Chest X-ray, AP view. Patient: 48 years old, sex M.
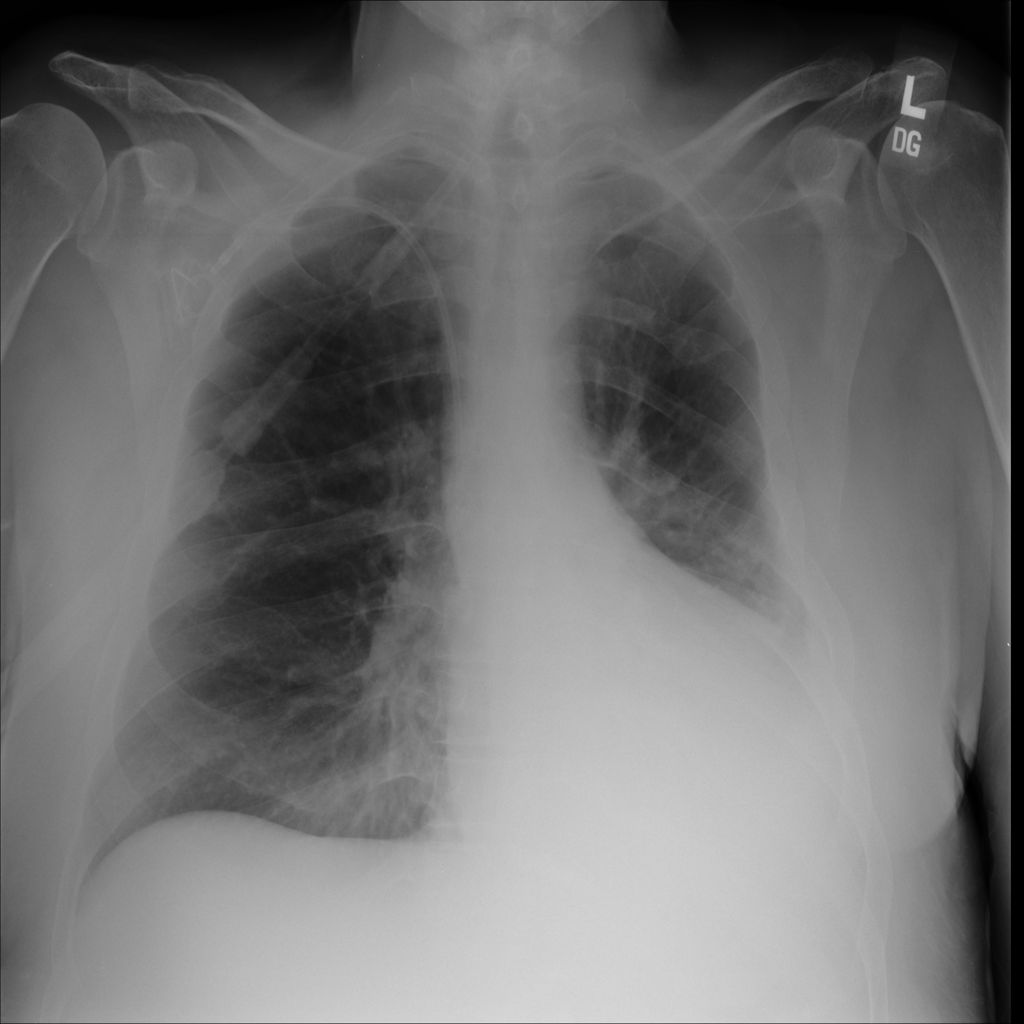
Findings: Cardiomegaly, Effusion, Infiltration